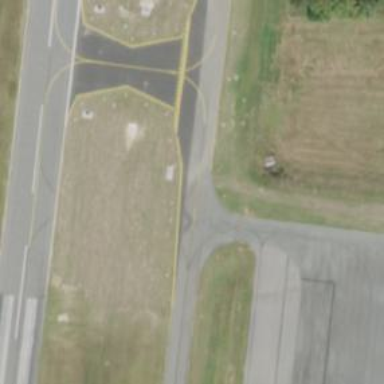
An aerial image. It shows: Image of taxiway at airport.